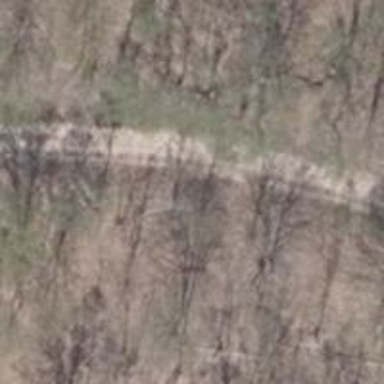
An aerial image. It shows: Dirt track road with grade 4 track type.